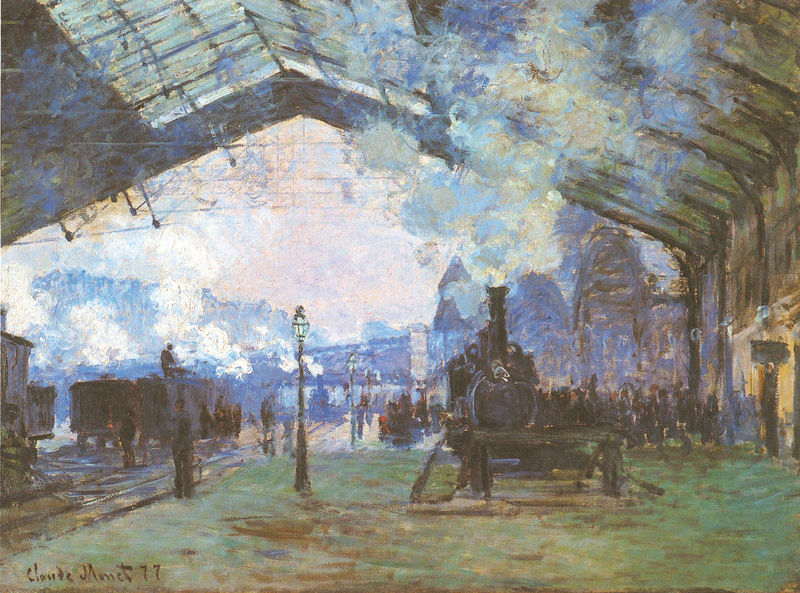
Titel: Arrivée du train de Normandie, Gare Saint-Lazare, Ankunft eines Zuges aus der Normandie in der Gare Saint-Lazare
Künstler: Claude Monet
Standort: Chicago (Illinois)
Institution: The Art Institute of Chicago
Schlagwörter: blau, gemälde, himmel, schatten, weiß, wolken, gelb, grün, impressionismus, menschen, stadt, braun, fenster, frankreich, glas, hintergrund, lampe, laterne, laternen, licht, lichter, nacht, orange, paris, raum, schwarz, säule, säulen, tür, blick, dach, gebäude, gras, haus, rot, wiese, wolke, signatur, öl, häuser, kalt, qualm, rauch, personen, england, schön, schornstein, schrift, umrisse, moderne, warm, zug, lila, nebel, tag, violett, fabrik, arbeiter, auto, industrie, abfahrt, dampf, dampfer, turner, blue, crowd, hall, lamp, men, people, white, window, women, black, dark, france, green, painting, windows, impressionistisch, monet, datum, metall, stimmung, halle, impression, eisen, gusseisen, überdachung, offen, technik, tageslicht, bahnhof, kurz, smoke, sky, reise, industrialisierung, bahn, eisenbahn, lok, lokomotive, straßenlaterne, building, roof, street, claude, claude monet, steel, bahnsteig, dampflok, dampflokomotive, geleise, gleis, gleise, schiene, schienen, wagons, barriere, ankunft, grass, light, aussteigen, reisende, glasdach, stahl, impressionism, purple, schwar, glass, bright, town, kessel, human, lamps, impressionist, stahlkonstruktion, liht, dampfmaschine, ingenieurbau, eisenarchitektur, kopfbahnhof, fortschritt, gare, passagiere, stahl-glas, waggon, wagon, pastel, prellbock, züge, steam, travel, coal, elektrizität, chimney, impressionistic, schaffner, waggons, nord, humans, railway, train, station, train station, industrielle revolution, crowds, industry, einsteigen, eduard, industrial, güterwaggons, rail, chicago, cars, endbahnhof, argentieulle, lampost, lamppost, streetlamp, stop, glass ceiling, daylight, tracks, pipe, fensterdach, gare du lazare, gare saint-lazare, gare st. lazare, industrialisation, lazare, lokk, lokomitive, offenj, plaine air, saint lazare, zugmaschine, 11, 77, railroad, steam engine, 1877, clerestory, train tracks, mob, docks, trains, engine, koipfbahnhof, bahsteig, track, skylight, daytime, passengers, progress, peope, boxcar willy, wagoon, station house, train cars, boxcar, travel stop, glass roof, freight, 'monet